Field crop: tomato
Growth stage: 1
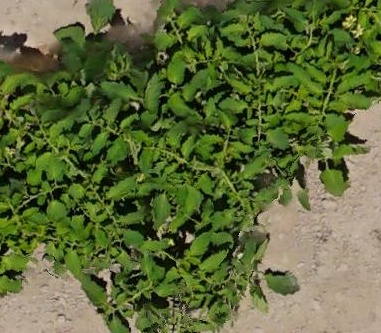
Species: tomato